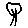
Label: tree